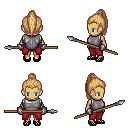
a pixel art fantasy rpg character, female body template, human, tanned skin, steel chest armor, red pants, light blonde long topknot hairstyle, metal gloves, ghillies, spear, four views (front, back, left, right), 2x2 character sprite sheet, small pixel art, hard edges, no anti-aliasing